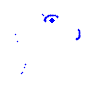
Particle: kaon